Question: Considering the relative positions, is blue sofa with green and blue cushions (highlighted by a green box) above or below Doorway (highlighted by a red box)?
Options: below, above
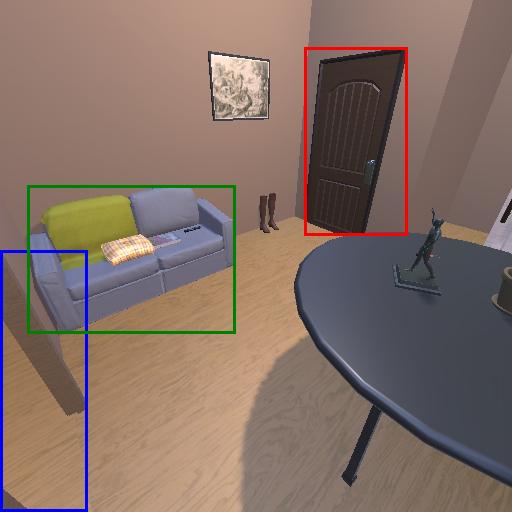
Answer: below